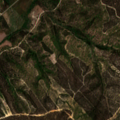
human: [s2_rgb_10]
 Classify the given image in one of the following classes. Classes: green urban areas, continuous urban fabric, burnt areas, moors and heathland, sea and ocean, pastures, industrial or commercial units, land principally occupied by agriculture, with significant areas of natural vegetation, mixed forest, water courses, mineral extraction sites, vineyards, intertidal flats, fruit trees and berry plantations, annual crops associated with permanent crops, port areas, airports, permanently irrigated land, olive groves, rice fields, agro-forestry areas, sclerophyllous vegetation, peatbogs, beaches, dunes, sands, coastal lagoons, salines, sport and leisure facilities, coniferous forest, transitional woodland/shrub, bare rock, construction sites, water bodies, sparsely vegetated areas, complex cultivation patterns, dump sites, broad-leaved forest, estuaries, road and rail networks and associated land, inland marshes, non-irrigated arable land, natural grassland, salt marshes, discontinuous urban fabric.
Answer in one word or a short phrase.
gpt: non-irrigated arable land, land principally occupied by agriculture, with significant areas of natural vegetation, broad-leaved forest, mixed forest, transitional woodland/shrub